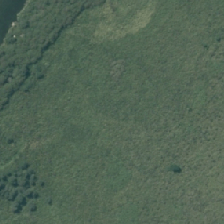
Land cover: deciduous_hardwood